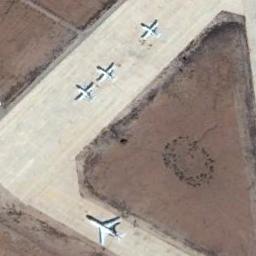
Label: airplane